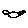
Label: bird